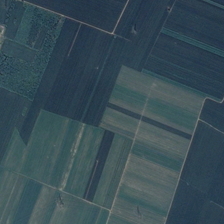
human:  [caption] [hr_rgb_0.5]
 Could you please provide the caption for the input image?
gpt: many pieces of farmlands are together .

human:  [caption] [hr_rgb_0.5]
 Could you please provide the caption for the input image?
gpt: many pieces of farmlands are together .

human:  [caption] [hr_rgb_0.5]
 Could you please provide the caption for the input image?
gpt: many pieces of farmlands are together .

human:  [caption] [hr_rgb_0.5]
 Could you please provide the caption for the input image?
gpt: many pieces of farmlands are together .

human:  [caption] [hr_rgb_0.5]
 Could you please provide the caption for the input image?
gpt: many pieces of farmlands are together .